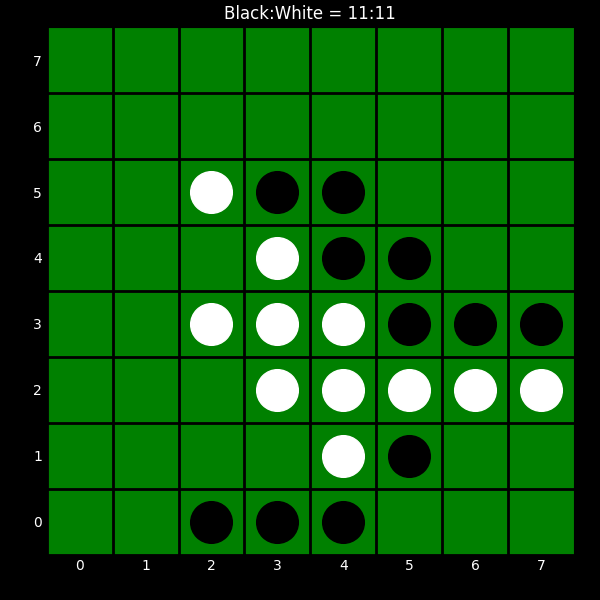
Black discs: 11
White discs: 11